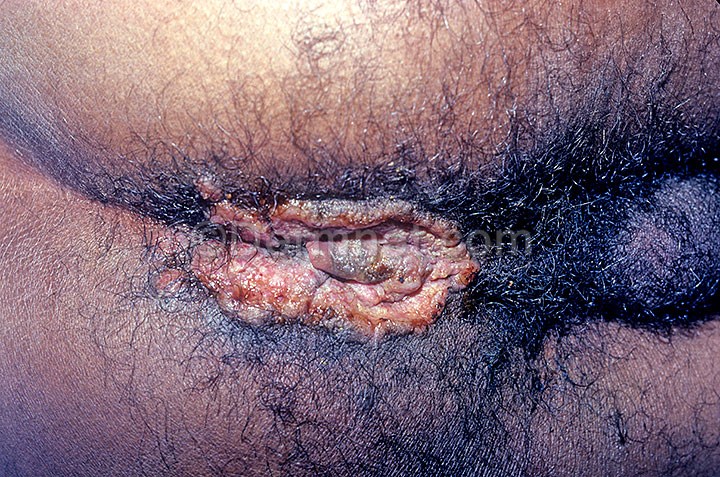
Disease: Herpes HPV and other STDs Photos